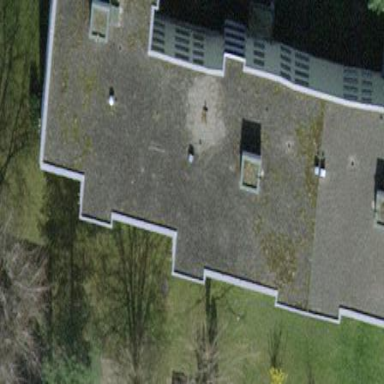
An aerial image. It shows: Flat-roofed apartment building.